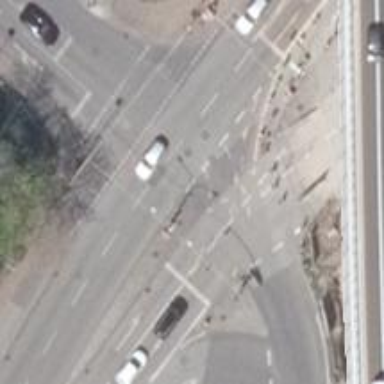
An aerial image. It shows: Road with traffic signals.